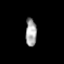
Tissue: prostate
Cell type: T cells
Senescence score: 0.2107
Nuclear area (px): 299
Mean DAPI intensity: 164.375